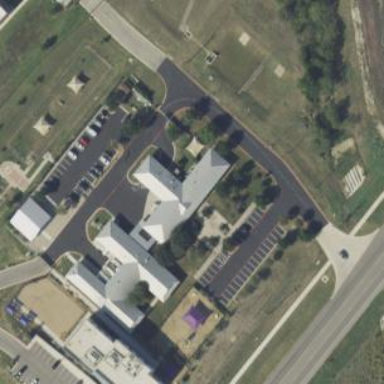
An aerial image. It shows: Animal shelter building.